Question: I have a database table that contains some duplicate rows in one particular column. I'd like to show only those rows but ONLY when an adjacent column has consecutive numbers for each set of matching duplicates. The picture below demonstrates:

Here's what I've come up with so far (the column names below are different from the picture above which was done to avoid conflict with defined SQL functions):
'''
SELECT BIZ_DATE, AMT, COUNT(*) FROM MY_TABLE WHERE TRAN_DATE
= '03-APR-2000' GROUP BY AMT, BIZ_DATE, AMT HAVING COUNT(*) > 1;
'''
This seems to work fairly well for getting dupes in the 'amt' column.
Now, how do I get it to take into account only the consecutive values in the 'trans_id' column?
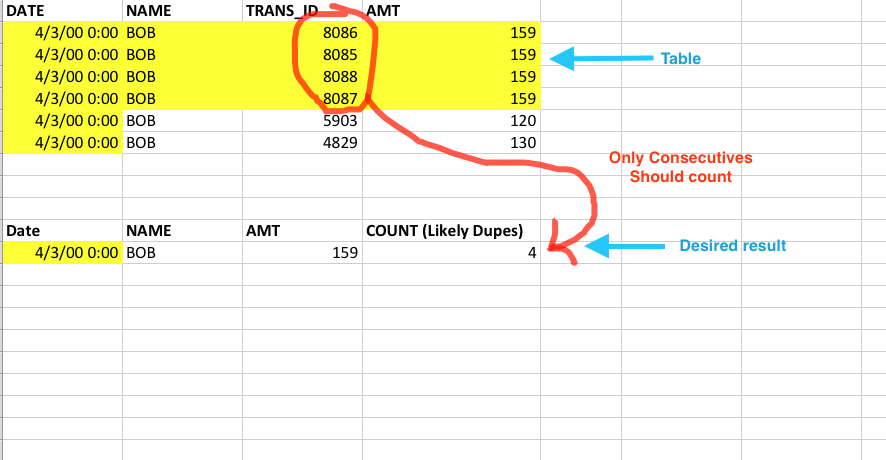
Answer: PL/SQL isn't strictly required to find data sharing one attribute but having consecutive values on another attribute.
Using your general table structure, the following will locate any transaction pair sharing the same BIZ_DATE and AMT, with adjacent TRANS_IDs.
After creating and loading the table:
'''
CREATE TABLE MY_TABLE (
BIZ_DATE DATE NOT NULL,
NAME VARCHAR2(200) NOT NULL,
AMT NUMBER NOT NULL,
TRANS_ID NUMBER NOT NULL );
INSERT INTO MY_TABLE
(BIZ_DATE, NAME, TRANS_ID, AMT)
VALUES (TO_DATE('17-MAY-2015', 'DD-MON-YYYY'), 'BOB', 8086, 159);
INSERT INTO MY_TABLE
(BIZ_DATE, NAME, TRANS_ID, AMT)
VALUES (TO_DATE('17-MAY-2015', 'DD-MON-YYYY'), 'BOB', 8085, 159);
INSERT INTO MY_TABLE
(BIZ_DATE, NAME, TRANS_ID, AMT)
VALUES (TO_DATE('17-MAY-2015', 'DD-MON-YYYY'), 'BOB', 9088, 159);
INSERT INTO MY_TABLE
(BIZ_DATE, NAME, TRANS_ID, AMT)
VALUES (TO_DATE('17-MAY-2015', 'DD-MON-YYYY'), 'BOB', 9087, 159);
INSERT INTO MY_TABLE
(BIZ_DATE, NAME, TRANS_ID, AMT)
VALUES (TO_DATE('17-MAY-2015', 'DD-MON-YYYY'), 'BOB', 1111, 159);
INSERT INTO MY_TABLE
(BIZ_DATE, NAME, TRANS_ID, AMT)
VALUES (TO_DATE('17-APR-2015', 'DD-MON-YYYY'),'BOB', 5903, 159);
INSERT INTO MY_TABLE
(BIZ_DATE,NAME, TRANS_ID, AMT)
VALUES (TO_DATE('17-MAR-2015', 'DD-MON-YYYY'),'BOB', 5904, 160);
'''
One can compare adjacent values via analytic functions:
'''
SELECT
BIZ_DATE,
AMT,
TRANS_ID,
PRIOR_TRANS_ID
FROM
(SELECT
BIZ_DATE,
AMT,
TRANS_ID,
LAG(TRANS_ID, 1, TRANS_ID)
OVER (PARTITION BY BIZ_DATE, AMT
ORDER BY TRANS_ID ASC)
AS PRIOR_TRANS_ID
FROM MY_TABLE
WHERE BIZ_DATE = TO_DATE('17-MAY-2015', 'DD-MON-YYYY'))
WHERE (TRANS_ID - PRIOR_TRANS_ID) = 1;
'''
Result:
'''
BIZ_DATE AMT TRANS_ID PRIOR_TRANS_ID
2015-05-17 <PHONE> 8085
2015-05-17 <PHONE> 9087
'''